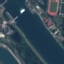
Land use / land cover: River